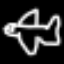
Label: airplane